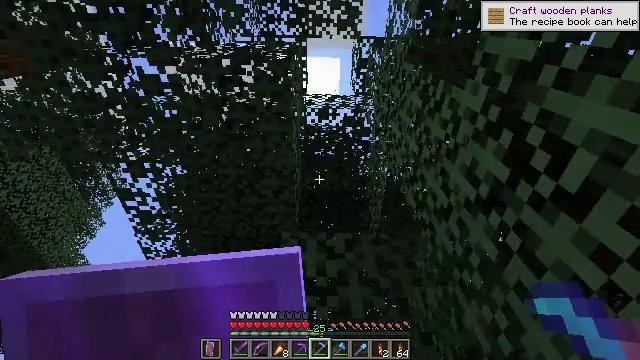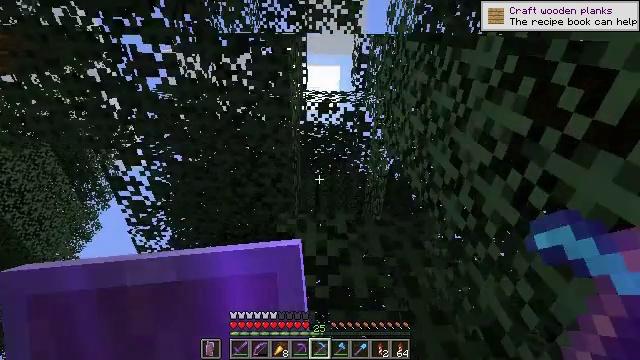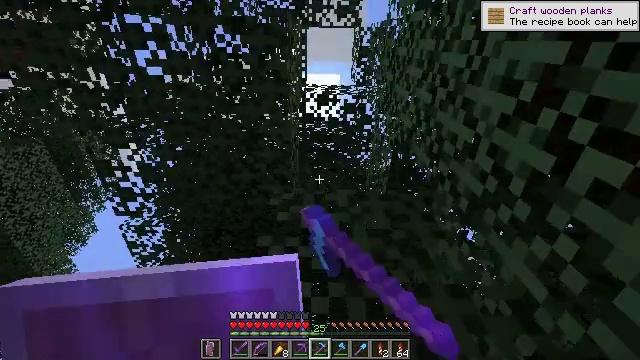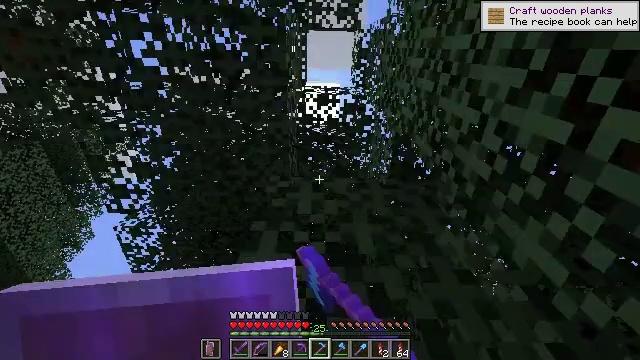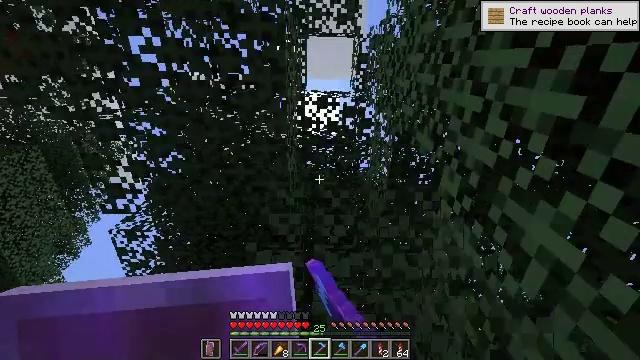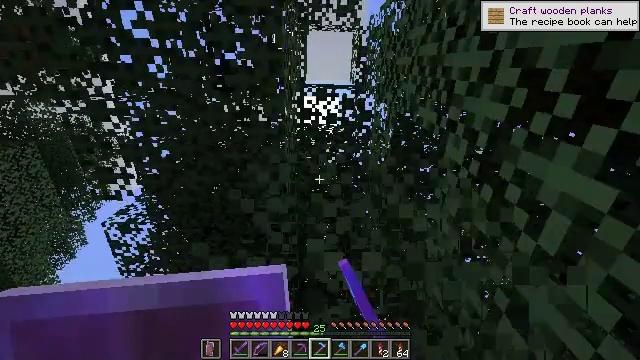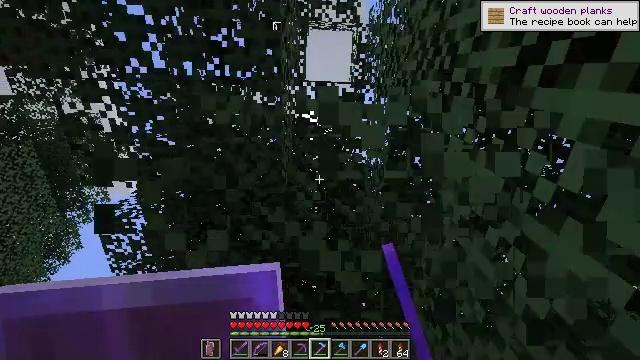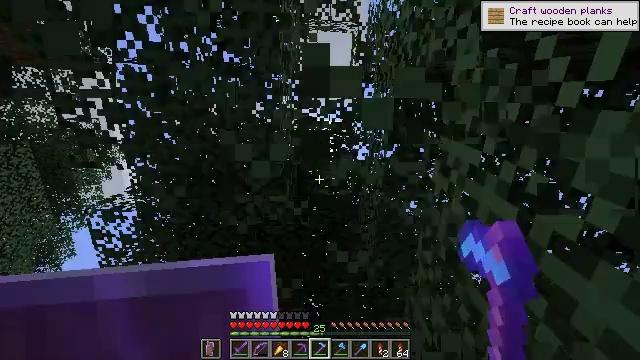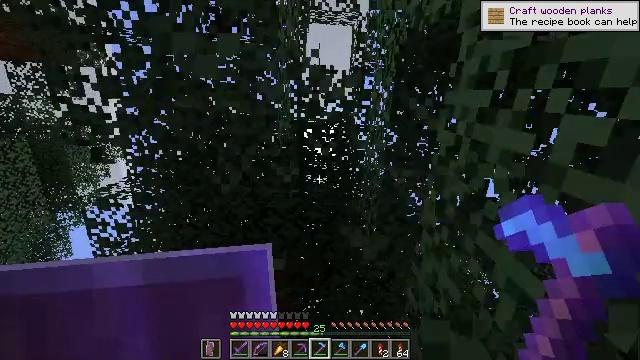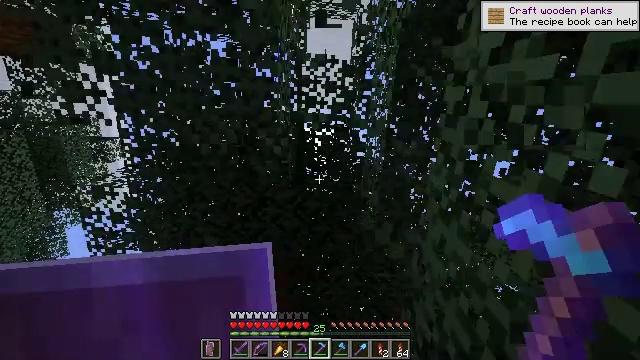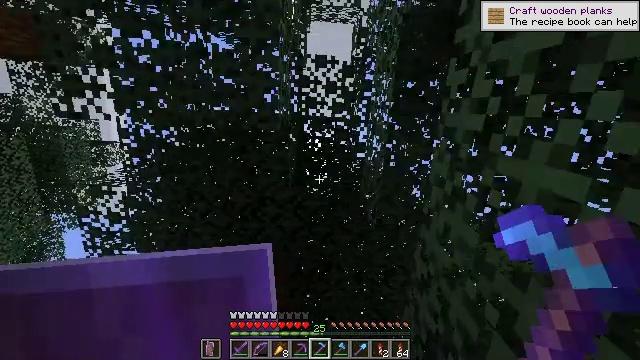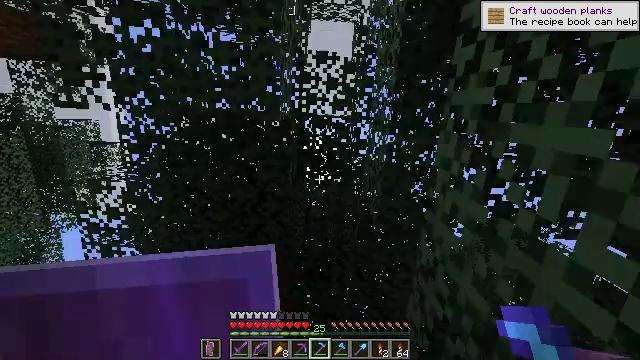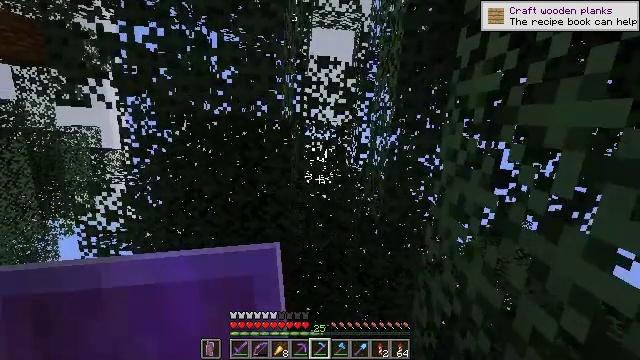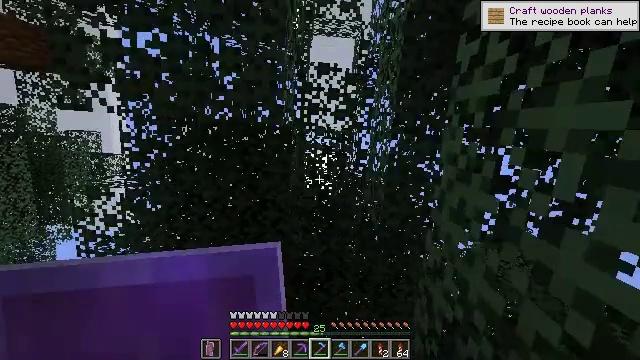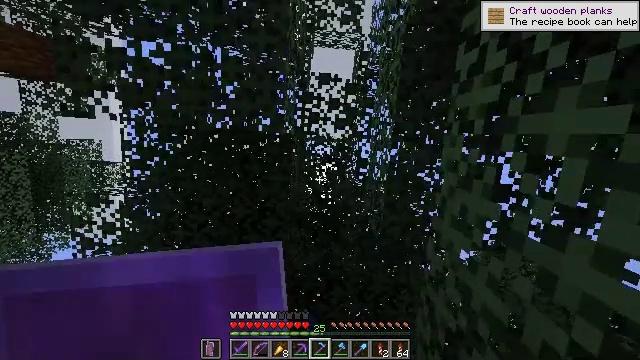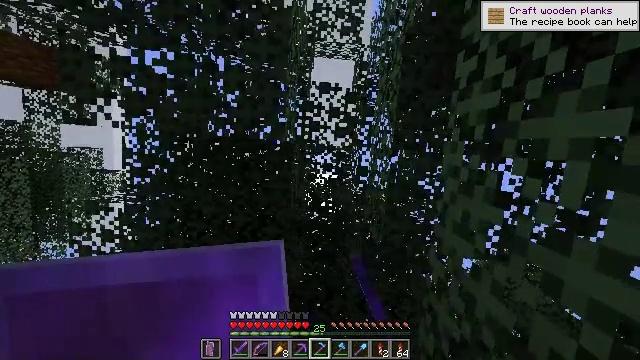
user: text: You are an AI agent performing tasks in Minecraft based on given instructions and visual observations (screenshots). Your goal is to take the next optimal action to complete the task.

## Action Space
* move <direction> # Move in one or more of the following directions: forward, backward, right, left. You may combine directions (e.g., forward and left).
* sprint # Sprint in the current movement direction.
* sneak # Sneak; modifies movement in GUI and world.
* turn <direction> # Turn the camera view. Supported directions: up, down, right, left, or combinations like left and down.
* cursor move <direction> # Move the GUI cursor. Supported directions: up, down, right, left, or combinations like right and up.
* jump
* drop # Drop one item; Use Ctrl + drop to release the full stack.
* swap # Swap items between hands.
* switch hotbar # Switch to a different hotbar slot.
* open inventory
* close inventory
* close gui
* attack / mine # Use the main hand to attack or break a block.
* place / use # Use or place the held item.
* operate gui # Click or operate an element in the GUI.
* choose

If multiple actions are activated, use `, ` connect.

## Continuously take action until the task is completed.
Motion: motion action
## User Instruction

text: Break the spruce leaves to clear the area.
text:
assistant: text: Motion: move forward, turn up, attack / mine
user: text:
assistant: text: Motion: move forward, turn up, attack / mine
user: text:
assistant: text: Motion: move forward, turn up, attack / mine
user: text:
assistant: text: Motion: move forward, turn up, attack / mine
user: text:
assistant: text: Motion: move forward, attack / mine
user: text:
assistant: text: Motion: move forward, turn up, attack / mine
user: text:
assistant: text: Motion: move forward, turn up, attack / mine
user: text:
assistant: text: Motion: move forward, attack / mine
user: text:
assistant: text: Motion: move forward, turn up, attack / mine
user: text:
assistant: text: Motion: turn up, attack / mine
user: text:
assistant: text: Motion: attack / mine
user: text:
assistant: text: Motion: turn up, attack / mine
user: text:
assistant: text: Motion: turn up, attack / mine
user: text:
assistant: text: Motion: turn up, attack / mine
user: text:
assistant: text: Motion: turn up, attack / mine
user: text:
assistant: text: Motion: turn up, attack / mine
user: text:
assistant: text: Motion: turn up, attack / mine
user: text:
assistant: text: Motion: turn up, attack / mine
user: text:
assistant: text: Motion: turn up, attack / mine
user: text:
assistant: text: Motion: turn up, attack / mine
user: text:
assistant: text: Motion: attack / mine
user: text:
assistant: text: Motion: attack / mine
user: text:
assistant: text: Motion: turn up, attack / mine
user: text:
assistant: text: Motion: attack / mine
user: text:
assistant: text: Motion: attack / mine
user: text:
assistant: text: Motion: attack / mine
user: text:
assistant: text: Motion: attack / mine
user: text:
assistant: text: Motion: attack / mine
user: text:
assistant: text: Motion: move back, attack / mine
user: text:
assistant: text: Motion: move back, attack / mine